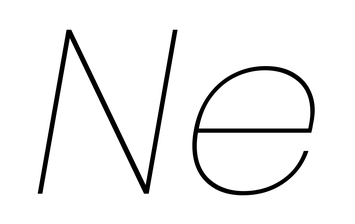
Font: Poppins-ThinItalic